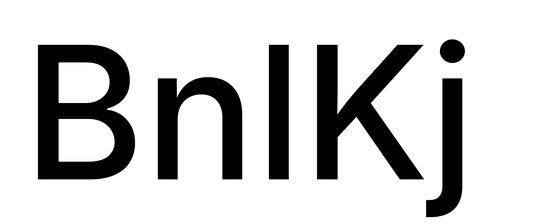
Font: Inter_Medium